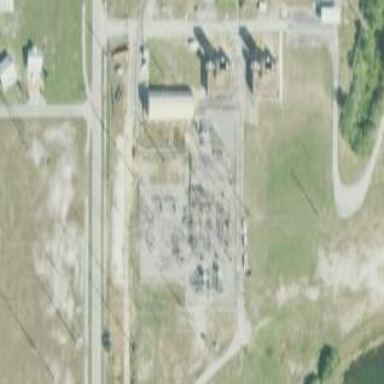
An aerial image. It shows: Outdoor power substation surrounded by fence. The substation operates at the distribution level.